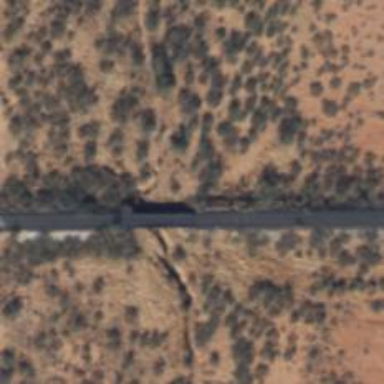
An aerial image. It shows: Abandoned railway bridge.